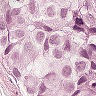
Metastatic tissue present: yes